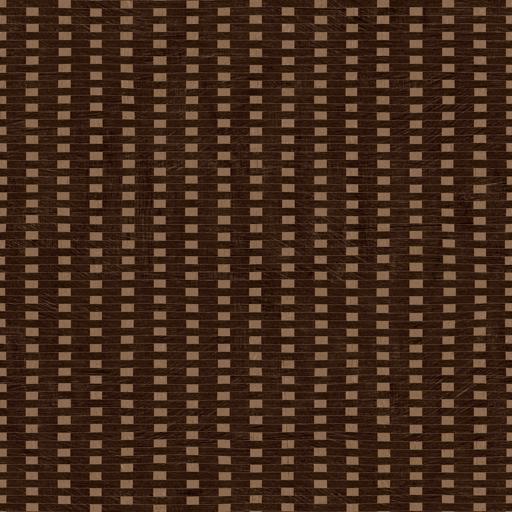
Tags: brown dark fabric pattern wicker wood wooden